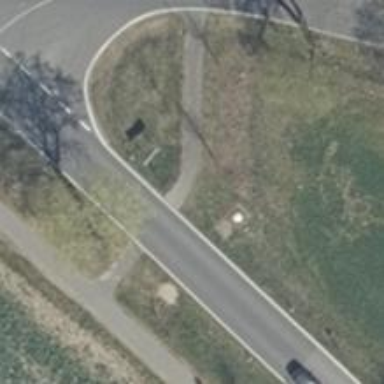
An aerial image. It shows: Asphalt path.